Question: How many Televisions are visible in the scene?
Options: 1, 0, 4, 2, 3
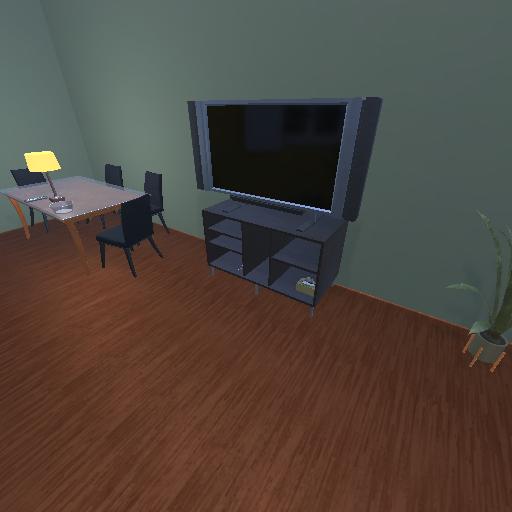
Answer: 1